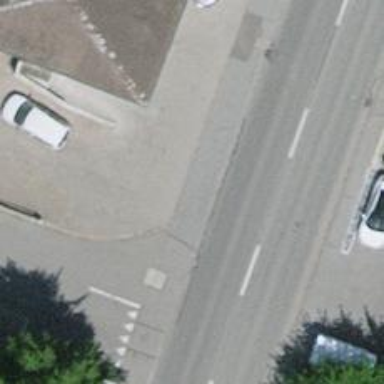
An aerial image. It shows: Platform for public transport is situated by the road.